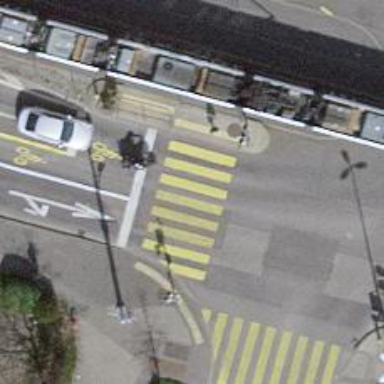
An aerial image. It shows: Crossing with traffic signals.